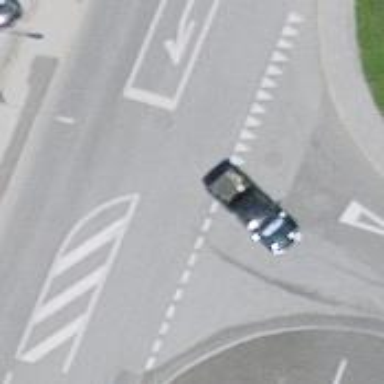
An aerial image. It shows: Road with "give way" sign.